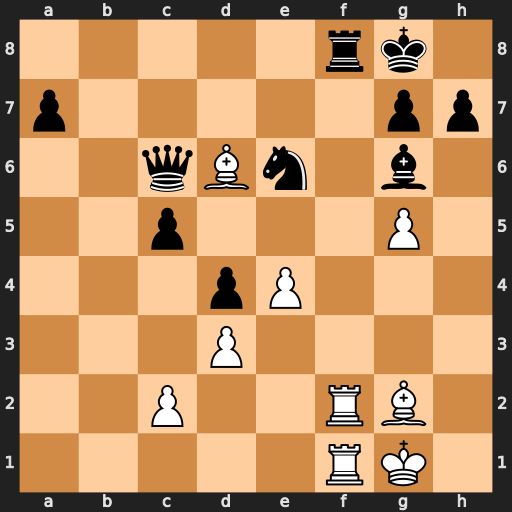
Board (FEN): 5rk1/p5pp/2qBn1b1/2p3P1/3pP3/3P4/2P2RB1/5RK1
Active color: w
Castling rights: -
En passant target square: -
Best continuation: Rxf8+ Nxf8 Rxf8#